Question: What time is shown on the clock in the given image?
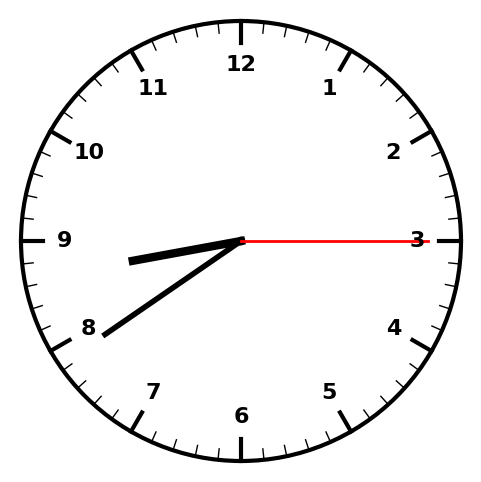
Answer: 08:39:15